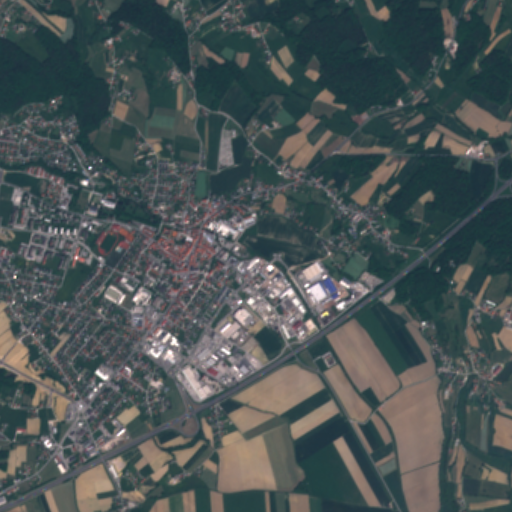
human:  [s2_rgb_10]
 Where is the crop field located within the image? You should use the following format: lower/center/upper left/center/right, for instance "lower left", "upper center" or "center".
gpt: The crop field is located in the lower left of the image.
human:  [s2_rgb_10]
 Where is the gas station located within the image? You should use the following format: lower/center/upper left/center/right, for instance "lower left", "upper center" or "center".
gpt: The gas station is located in the lower left of the image.
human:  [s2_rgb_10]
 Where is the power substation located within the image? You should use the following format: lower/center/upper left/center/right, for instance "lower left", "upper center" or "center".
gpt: The power substation is located in the lower left of the image.
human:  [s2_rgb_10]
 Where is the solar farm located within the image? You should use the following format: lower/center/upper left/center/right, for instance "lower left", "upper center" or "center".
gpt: The solar farm is located in the lower left of the image.
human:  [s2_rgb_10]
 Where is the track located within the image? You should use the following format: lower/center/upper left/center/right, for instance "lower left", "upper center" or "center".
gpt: The track is located in the center left of the image.
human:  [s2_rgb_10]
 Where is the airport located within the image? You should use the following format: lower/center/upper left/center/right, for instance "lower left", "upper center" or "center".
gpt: There is no airport in the image.